Question: My Java project uses JRuby. The Ruby files I execute are resources within the project. I modify those files with an external editor (TextMate). Before I run the project, I need to refresh it. I was looking for a way to have the resources automatically refreshed whenever I run the project, with Eclipse Kepler on Mac:
---
- <URL>
The answer is 'Window->Preferences->General->Workspace and check "Refresh automatically"'. However, there is no such thing as "Refresh automatically":

None of the checked options do what I was expecting.
---
- <URL>
> Settings > General > Workspace > Refresh On Access (aka Lightweight
Refresh). This preference causes Eclipse to automatically refresh
resources when it discovers that they're 'out-of-sync'.
No, that's not true. I run my project (without refreshing it) and Eclipse certainly did not refresh the resources.
> A single click on a project, a CTRL+A to select everything, and an F5
should do exactly what you need - refresh everything.
That's what I've been doing. I wouldn't call that "automatic".
---
- <URL>
> I recently configured Eclipse (ver. 3.6) in order to make it
automatically refresh projects in the workspace (Windows > Preferences > General > Workspace > Refresh Automatically).
What is this mythical "Refresh Automatically" everybody is talking about?
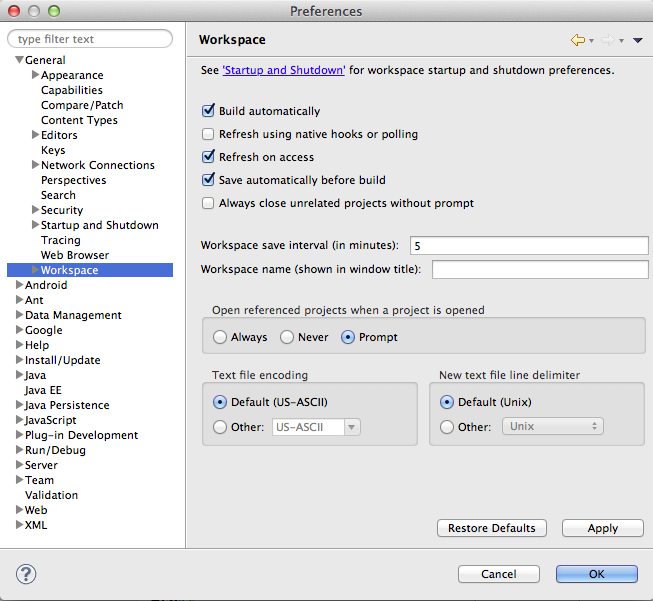
Answer: The option was renamed to 'Refresh using native hooks or polling' which is on the Preference page you show.
On the Mac I believe it using polling - so there will be a background thread periodically checking for updates.